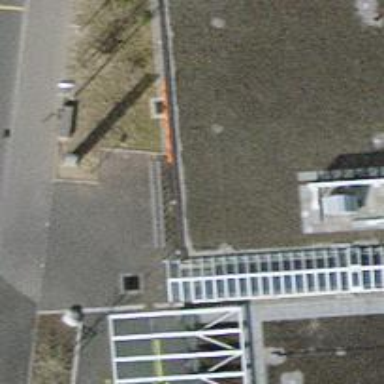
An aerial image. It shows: Bicycle parking area with wall loops for securing bikes.